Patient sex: M
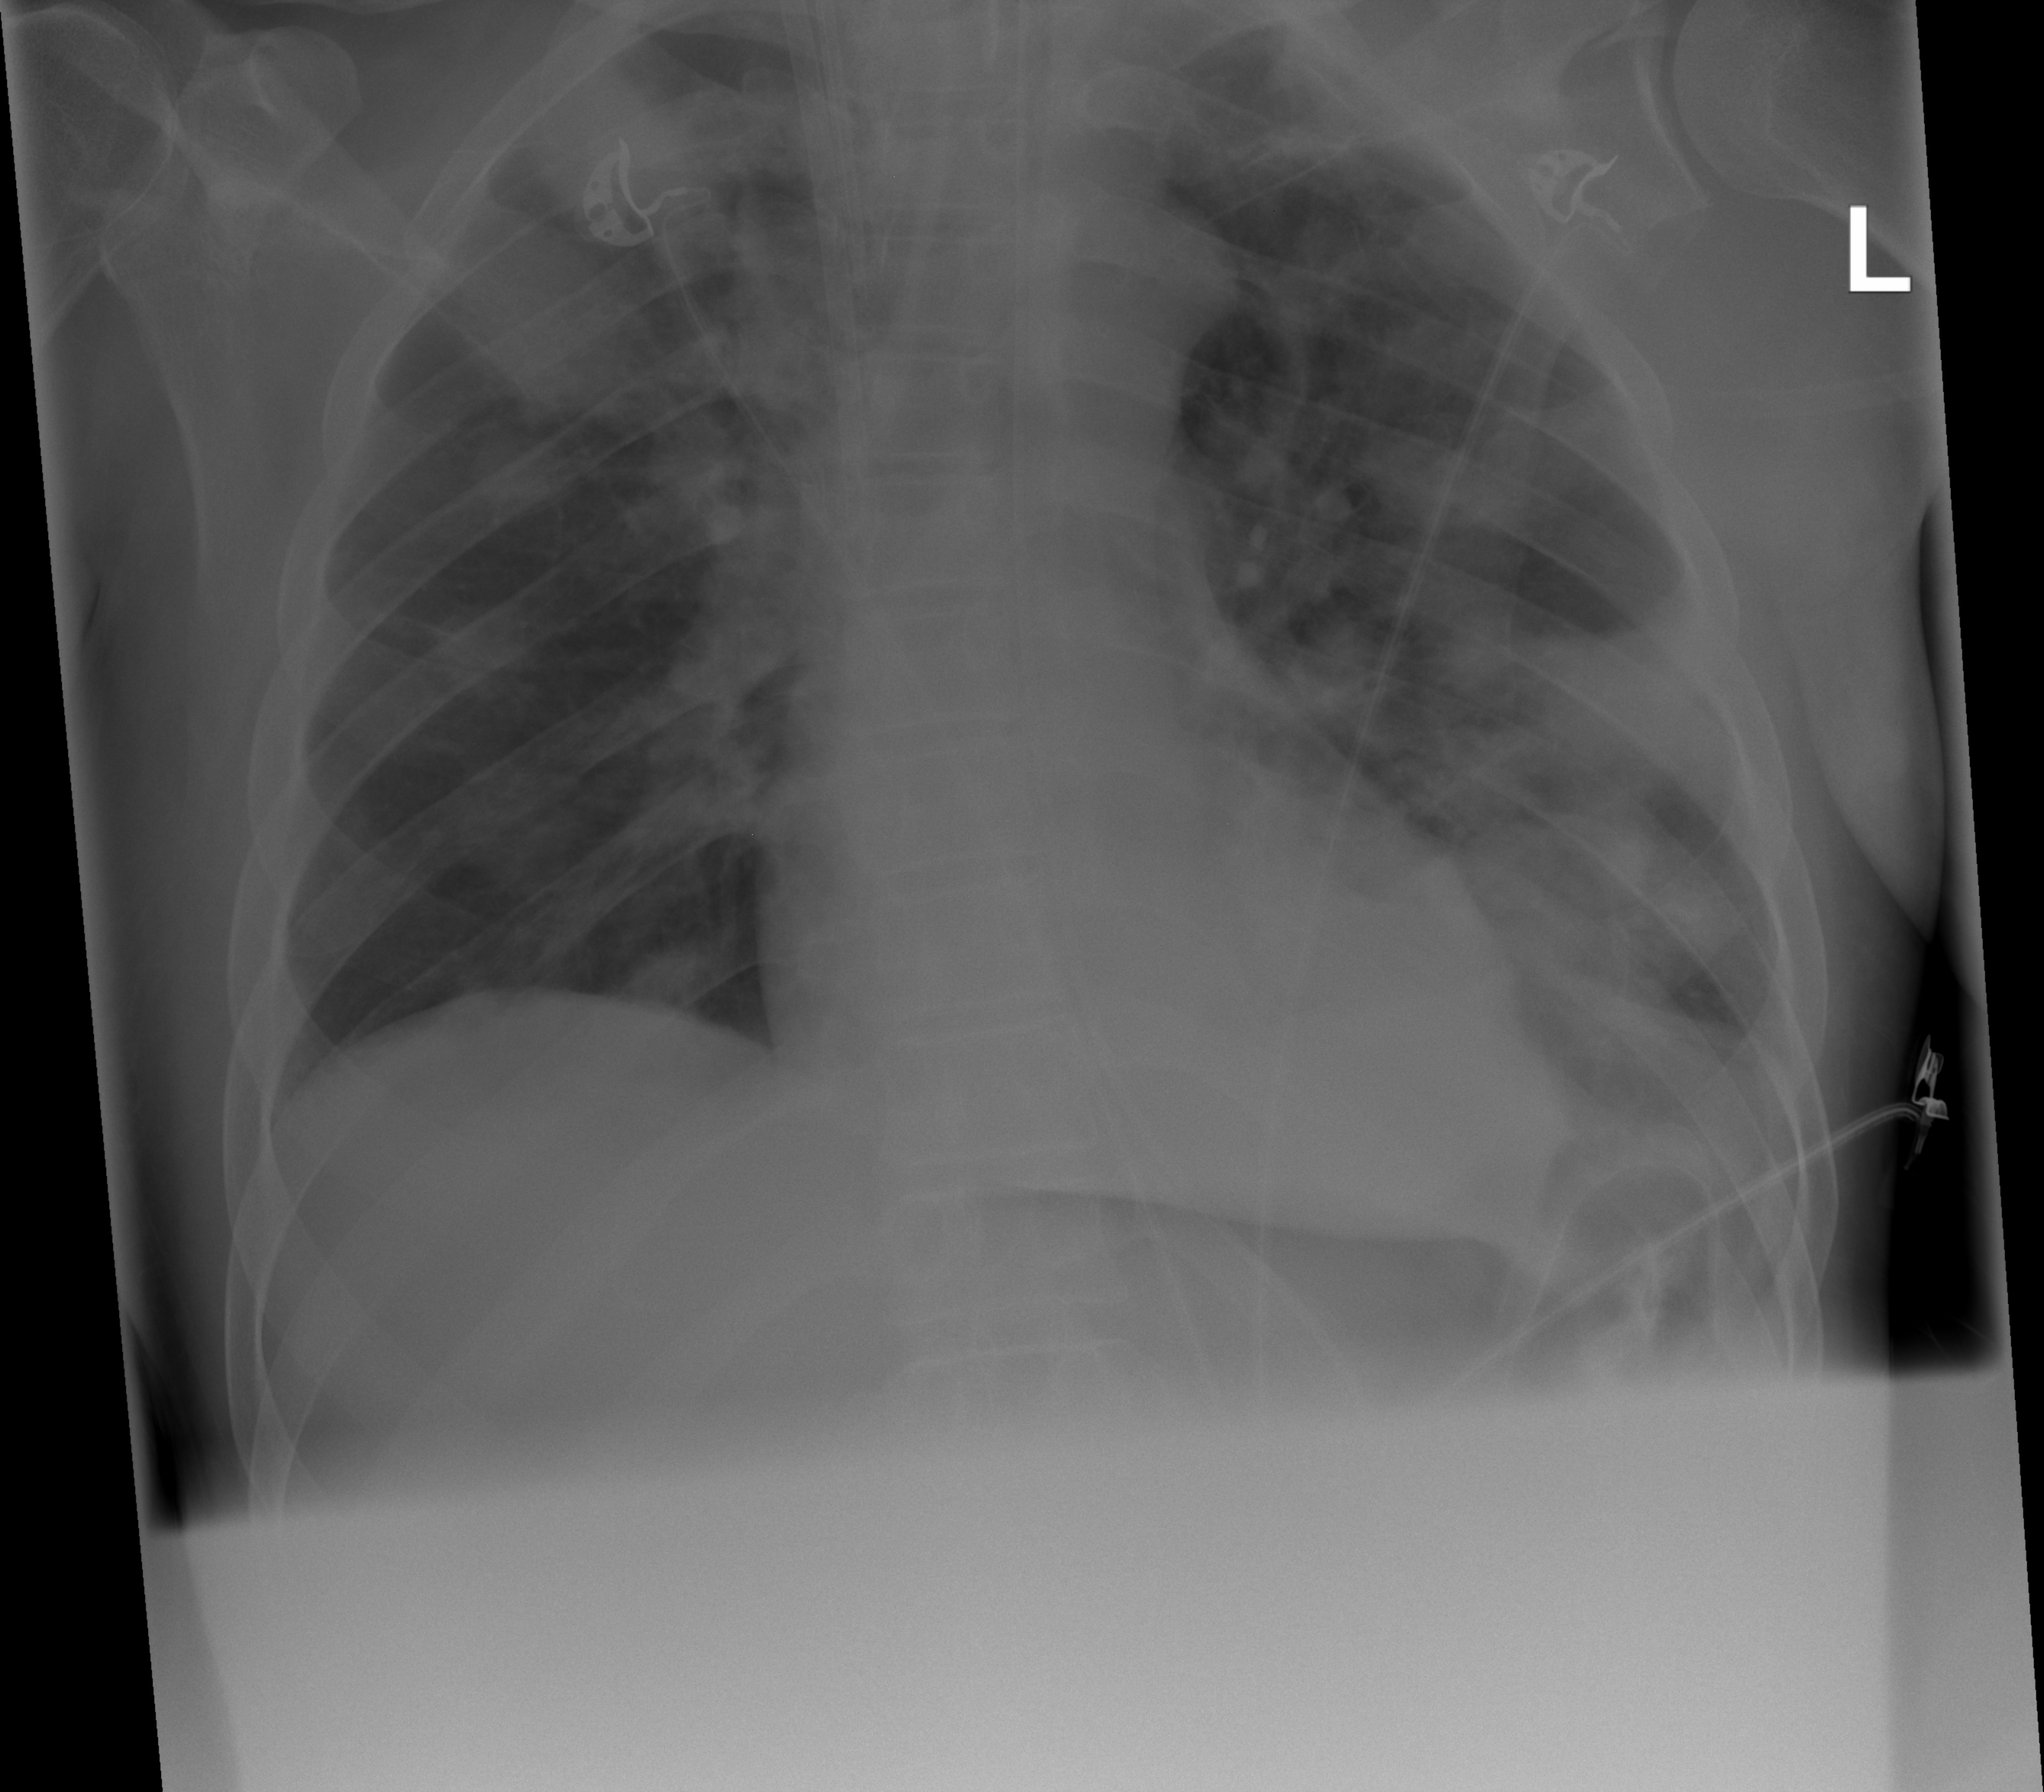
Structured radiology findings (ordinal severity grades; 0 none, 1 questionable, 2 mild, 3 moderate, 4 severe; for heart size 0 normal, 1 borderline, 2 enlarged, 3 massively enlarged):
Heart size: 0
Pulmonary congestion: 0
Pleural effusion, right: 0
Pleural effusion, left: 0
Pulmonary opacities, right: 2
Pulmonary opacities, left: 3
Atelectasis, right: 0
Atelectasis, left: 2